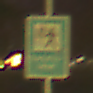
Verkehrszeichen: Verkehrshelfer
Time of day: Night
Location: Outdoor (Suburban)
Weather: Clear
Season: NotSpecified
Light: Artificial